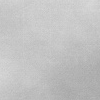
Atmospheric dust classification: dusty